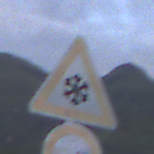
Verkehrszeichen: SchneeOderEisglaette
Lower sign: Ueberholverbot
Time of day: SunriseSunset
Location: Outdoor (Nature)
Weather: PartlyCloudy
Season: NotSpecified
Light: Natural